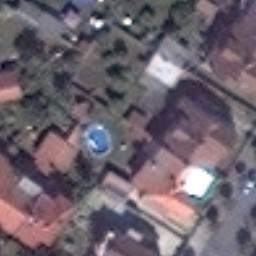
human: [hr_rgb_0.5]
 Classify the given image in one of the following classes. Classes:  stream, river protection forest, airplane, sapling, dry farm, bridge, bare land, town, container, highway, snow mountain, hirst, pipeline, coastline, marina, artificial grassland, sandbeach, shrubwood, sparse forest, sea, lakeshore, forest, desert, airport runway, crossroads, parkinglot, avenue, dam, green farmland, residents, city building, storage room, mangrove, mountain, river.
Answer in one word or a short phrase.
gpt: residents